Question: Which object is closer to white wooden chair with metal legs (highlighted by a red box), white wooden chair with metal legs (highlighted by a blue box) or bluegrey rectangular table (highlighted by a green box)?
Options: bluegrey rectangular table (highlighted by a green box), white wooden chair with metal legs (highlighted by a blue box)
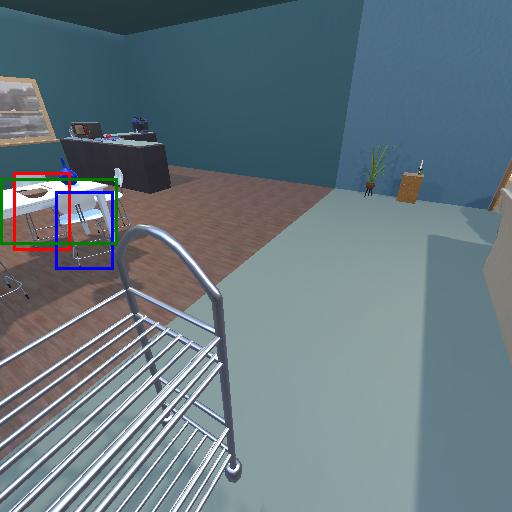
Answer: bluegrey rectangular table (highlighted by a green box)